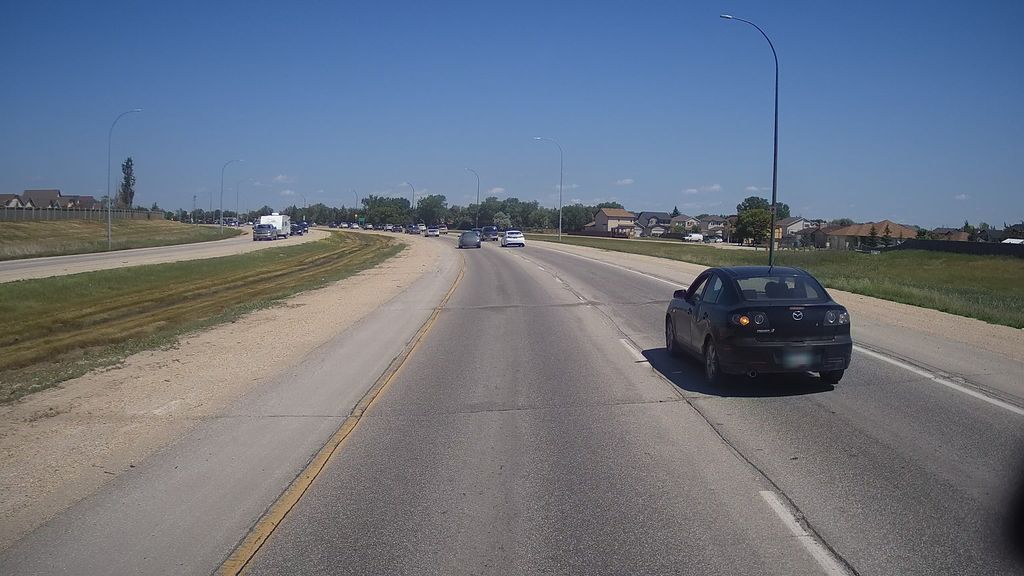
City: winnipeg